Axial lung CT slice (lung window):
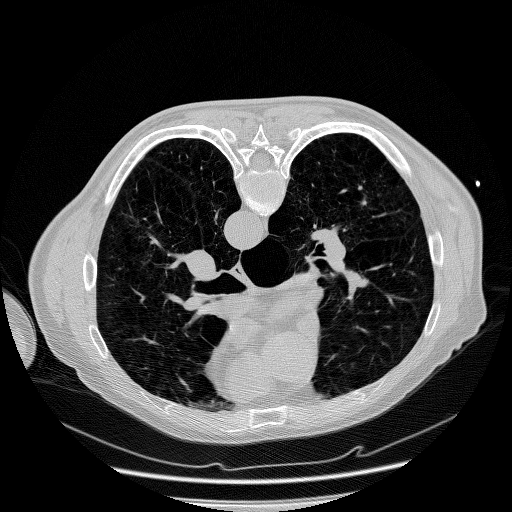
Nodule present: no